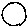
Label: circle